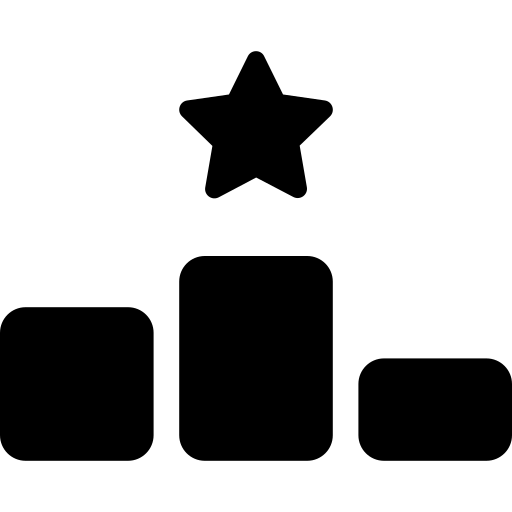
Tags: icon, FontAwesome, fa-icon, solid, ranking, star